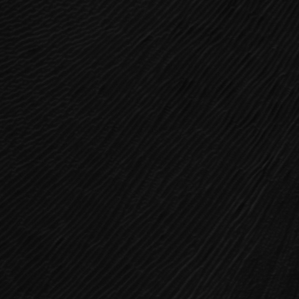
Label: frost